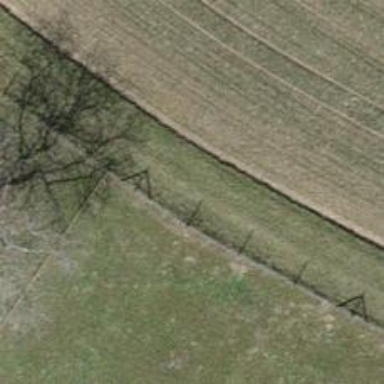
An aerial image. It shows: Grass track with grade 5 tracktype.